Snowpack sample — Loveland Pass, Silver Plume, Colorado, USA (12/14/25, 10:50 AM MST)
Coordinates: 39.664, -105.882
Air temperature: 36 °F
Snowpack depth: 67 cm
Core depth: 20 cm
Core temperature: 46.4 °F
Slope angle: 6°, slope face: 326°
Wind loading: low
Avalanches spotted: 0
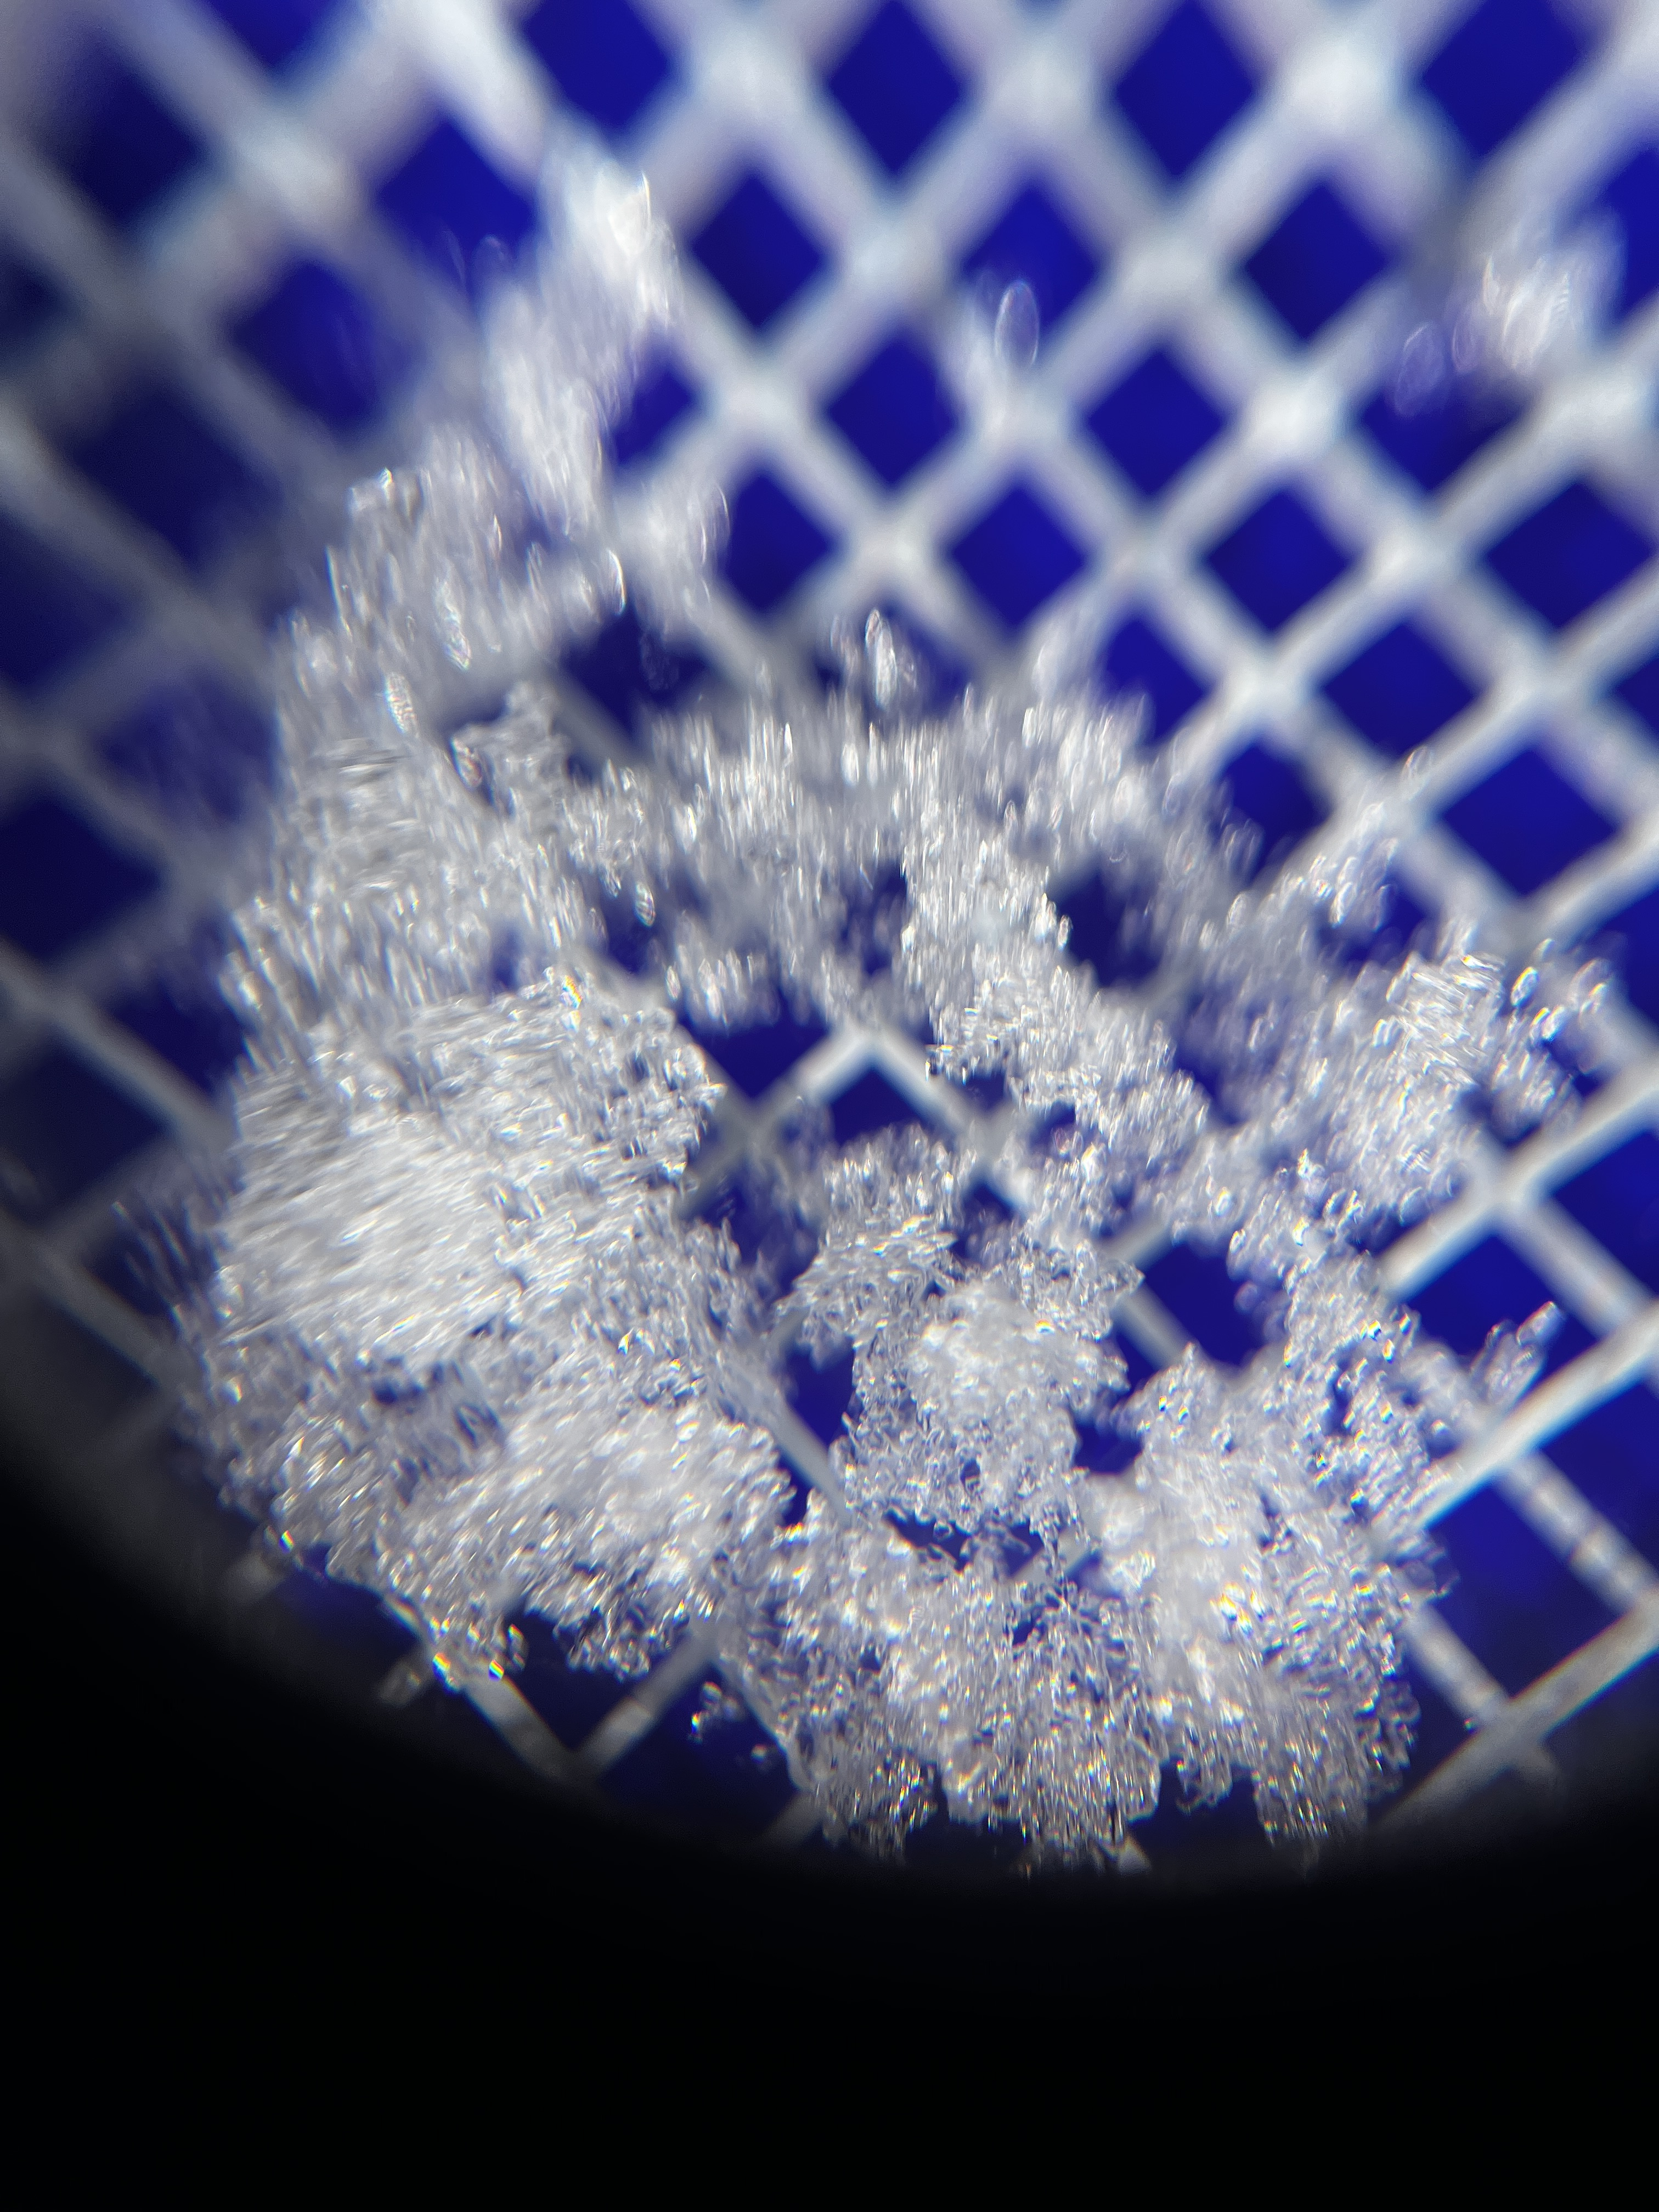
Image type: magnified_profile
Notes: No avalanches spotted, very late start to the season with minimal snowpack